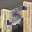
Label: 5